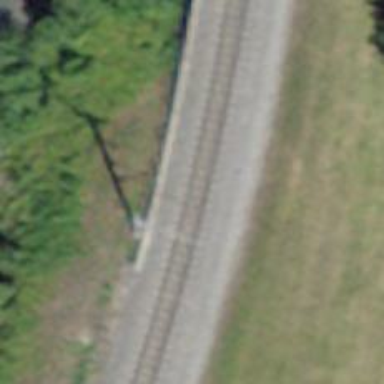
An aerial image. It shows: Catenary mast for power lines.